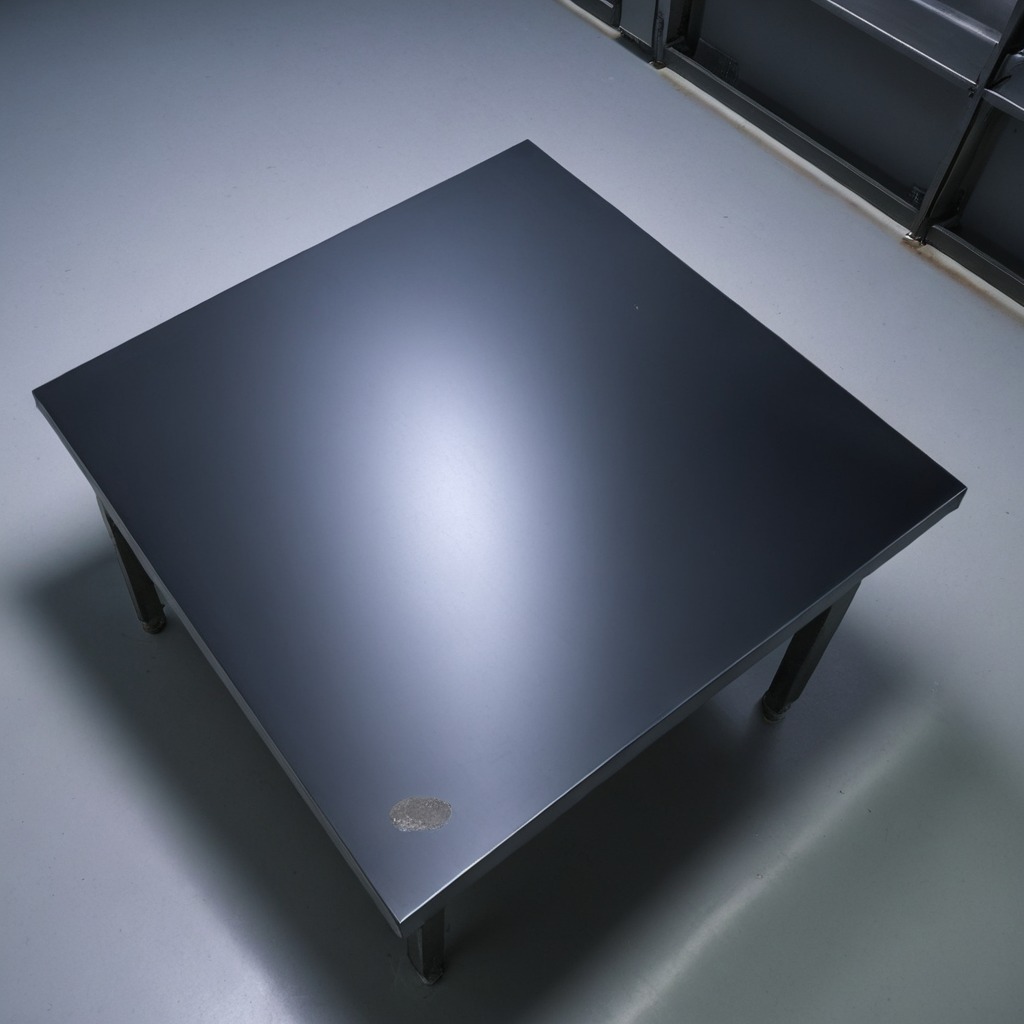
A flat metal washer lies on the tabletop in the evening.